Aerial crown-view tile of a tropical tree (Barro Colorado Island, Panama), acquired 20240716:
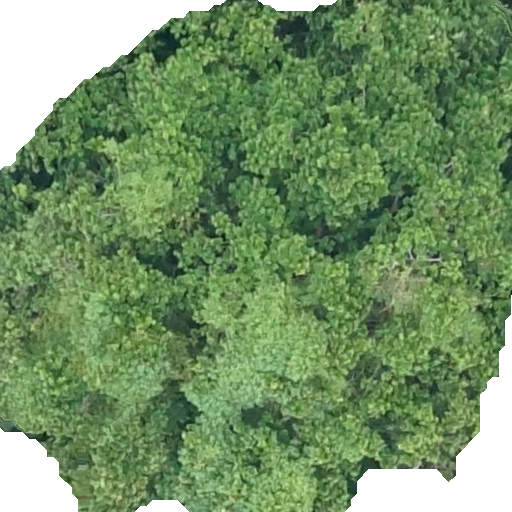
Species: Anacardium excelsum
GBIF accepted scientific name: Anacardium excelsum
Crown area: 396.319 m²